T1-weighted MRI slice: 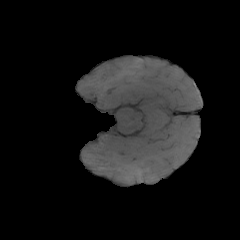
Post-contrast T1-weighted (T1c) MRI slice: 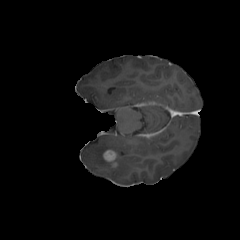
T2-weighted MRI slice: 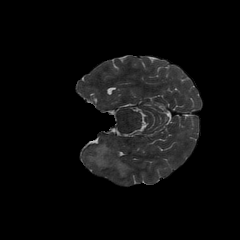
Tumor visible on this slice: yes